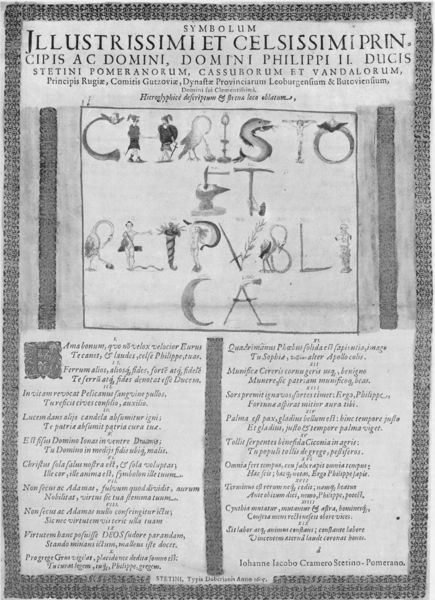
Titel: SYMBOLUM JLLUSTRISSIMI ET CELSISSIMI PRINCIPIS AC DOMINI
Künstler: Johann Jacob Cramer
Standort: Wolfenbüttel
Institution: Herzog August Bibliothek
Schlagwörter: baum, dunkel, vogel, weiß, menschen, grau, hell, schwarz, symbol, zeichen, tier, tiere, muster, ornament, alt, bibel, rahmen, bild, personen, brunnen, holzschnitt, schrift, schwan, laufen, grafik, graphik, spalten, rand, figuren, ornamente, foto, spiel, mond, buch, druck, schwarz-weiß, titel, seite, illustration, text, zeitung, buchstaben, initiale, überschrift, schlange, koloriert, pfau, schriftbild, buchdruck, buchseite, christus, jesus, gedicht, typographie, lettern, ränder, symbole, zeichnungen, latein, lateinisch, kalligraphie, majuskel, illustrationen, vers, schrfit, alphabet, texxt, bildschrift, bildwort, wortbild, bildwörter, buchstabenspiel, hellö, druc, christo, etwas über christus, fuiguren, republica, dldldl, illustrissimi, symbolum, 1619, rschrift, illustissimiet, illussimiet